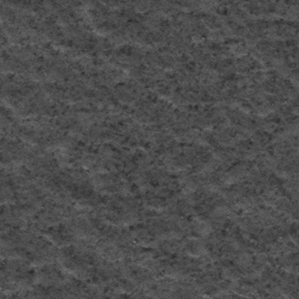
Label: frost